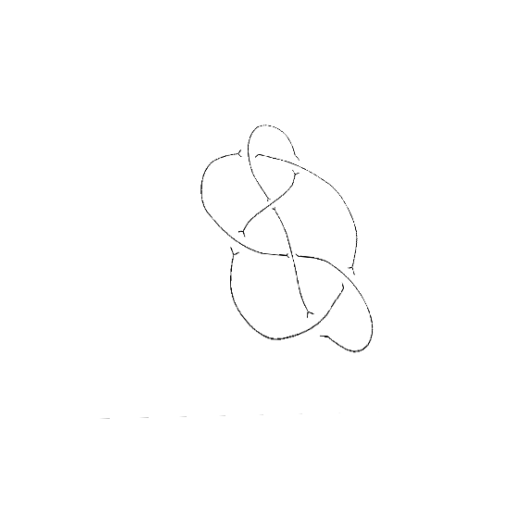
Crossing number: 7